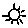
Label: sun